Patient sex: M
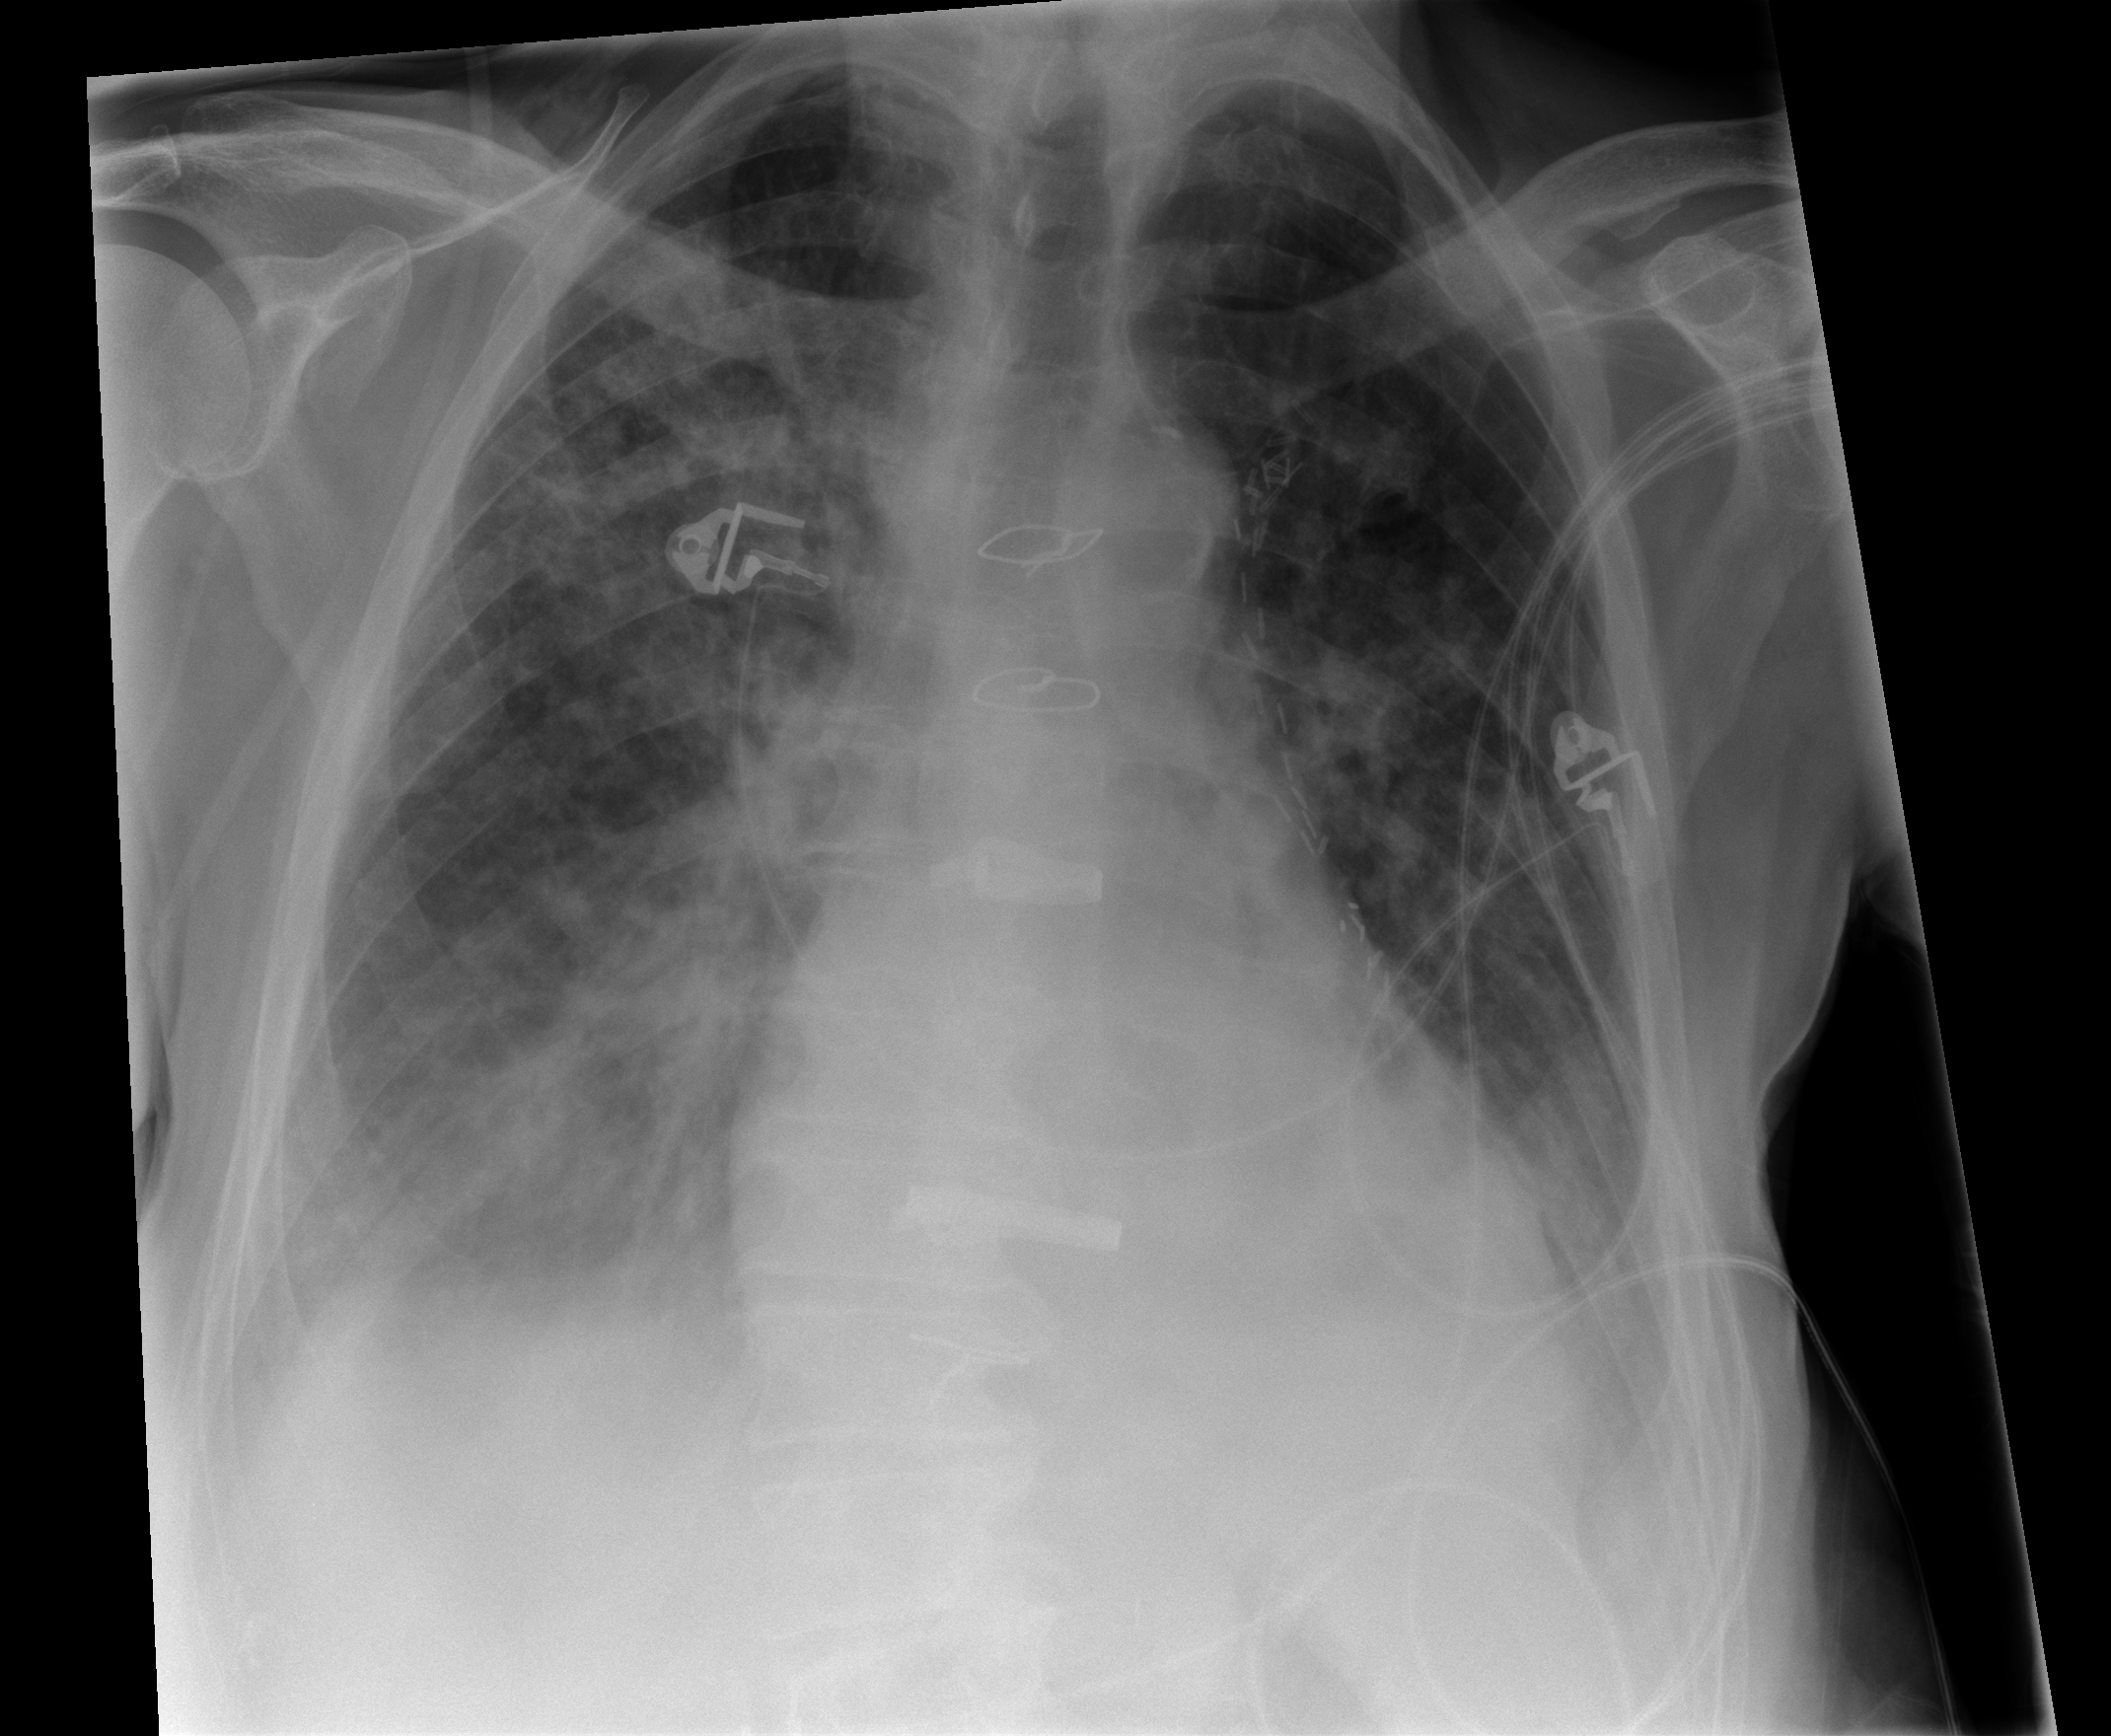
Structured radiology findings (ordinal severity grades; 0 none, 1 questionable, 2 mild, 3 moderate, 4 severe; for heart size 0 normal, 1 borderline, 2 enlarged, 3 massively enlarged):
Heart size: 2
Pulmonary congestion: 2
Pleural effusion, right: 2
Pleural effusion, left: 2
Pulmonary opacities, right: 3
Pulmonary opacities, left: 2
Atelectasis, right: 3
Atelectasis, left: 2